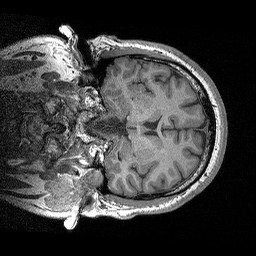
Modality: T1w
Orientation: coronal
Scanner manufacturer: siemens
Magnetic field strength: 3 T
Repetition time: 2.3 s
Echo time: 0.00298 s